Question: What is the maximum amount of money that can be robbed from the houses? The neighbour houses cannot be robbed at the same time.
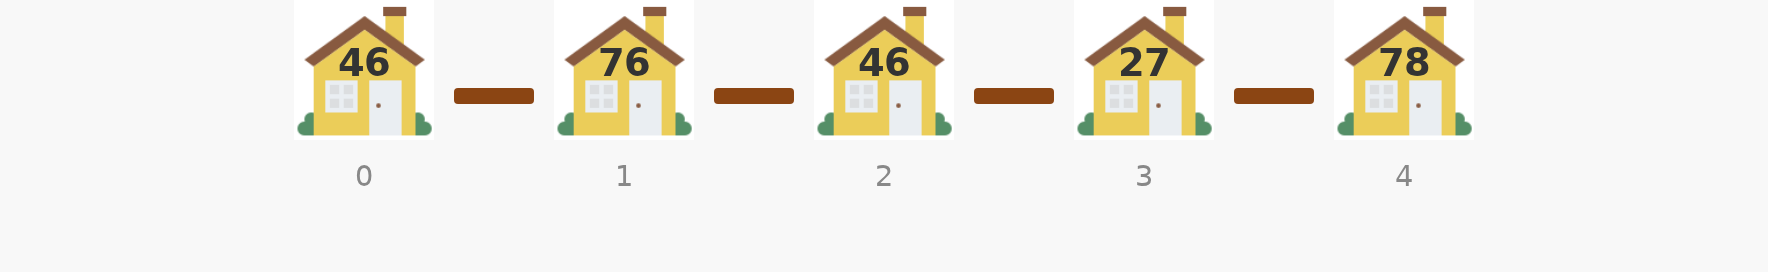
Answer: 170